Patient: sex F, age 59
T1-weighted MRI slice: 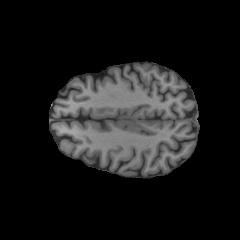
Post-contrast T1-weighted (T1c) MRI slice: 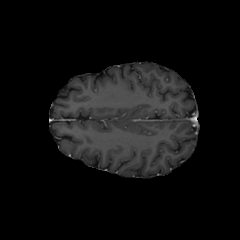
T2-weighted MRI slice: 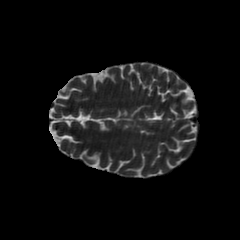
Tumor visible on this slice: no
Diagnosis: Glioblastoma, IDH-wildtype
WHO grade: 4